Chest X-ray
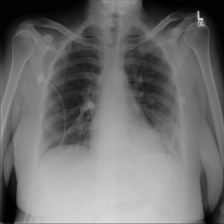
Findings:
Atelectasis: positive
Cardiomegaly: negative
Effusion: negative
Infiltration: positive
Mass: negative
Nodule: negative
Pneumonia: negative
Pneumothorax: negative
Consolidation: negative
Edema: negative
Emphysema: negative
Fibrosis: negative
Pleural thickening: negative
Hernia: negative